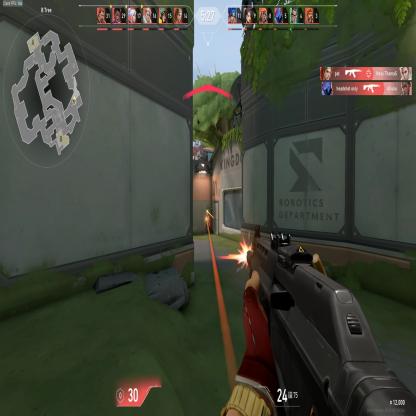
Label: enemy